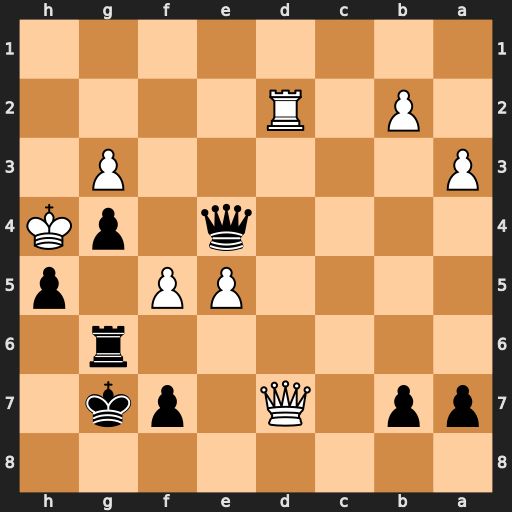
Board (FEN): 8/pp1Q1pk1/6r1/4PP1p/4q1pK/P5P1/1P1R4/8
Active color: b
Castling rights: -
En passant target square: -
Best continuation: Qh1+ Rh2 Qxh2#